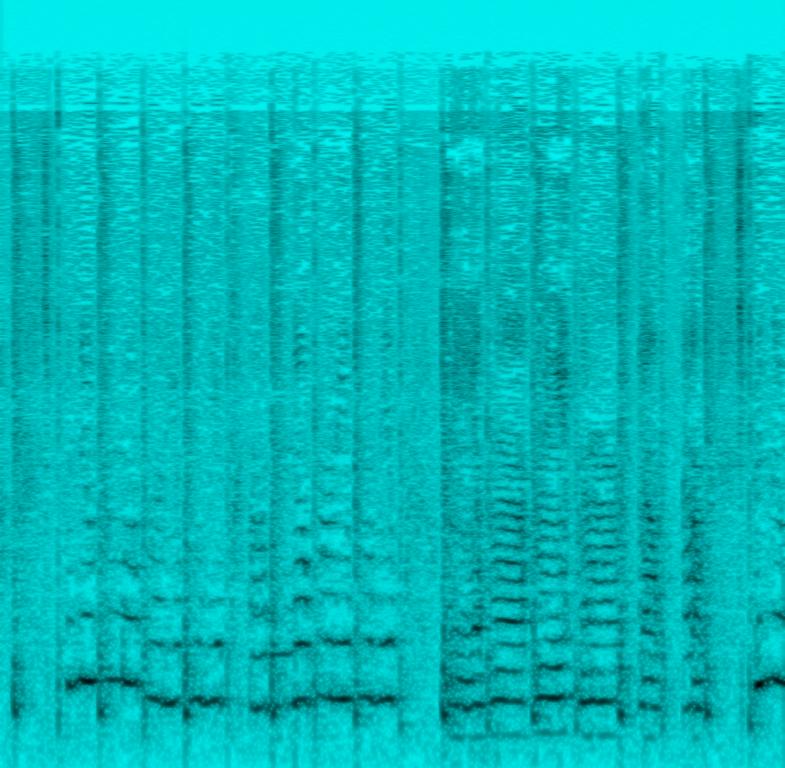
This song is a male voice beatboxing with a child singing an upbeat, catchy vocal riff in a foreign language . The tempo is fast with an upbeat rhythm. The song is energetic, engaging and groovy.